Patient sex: M
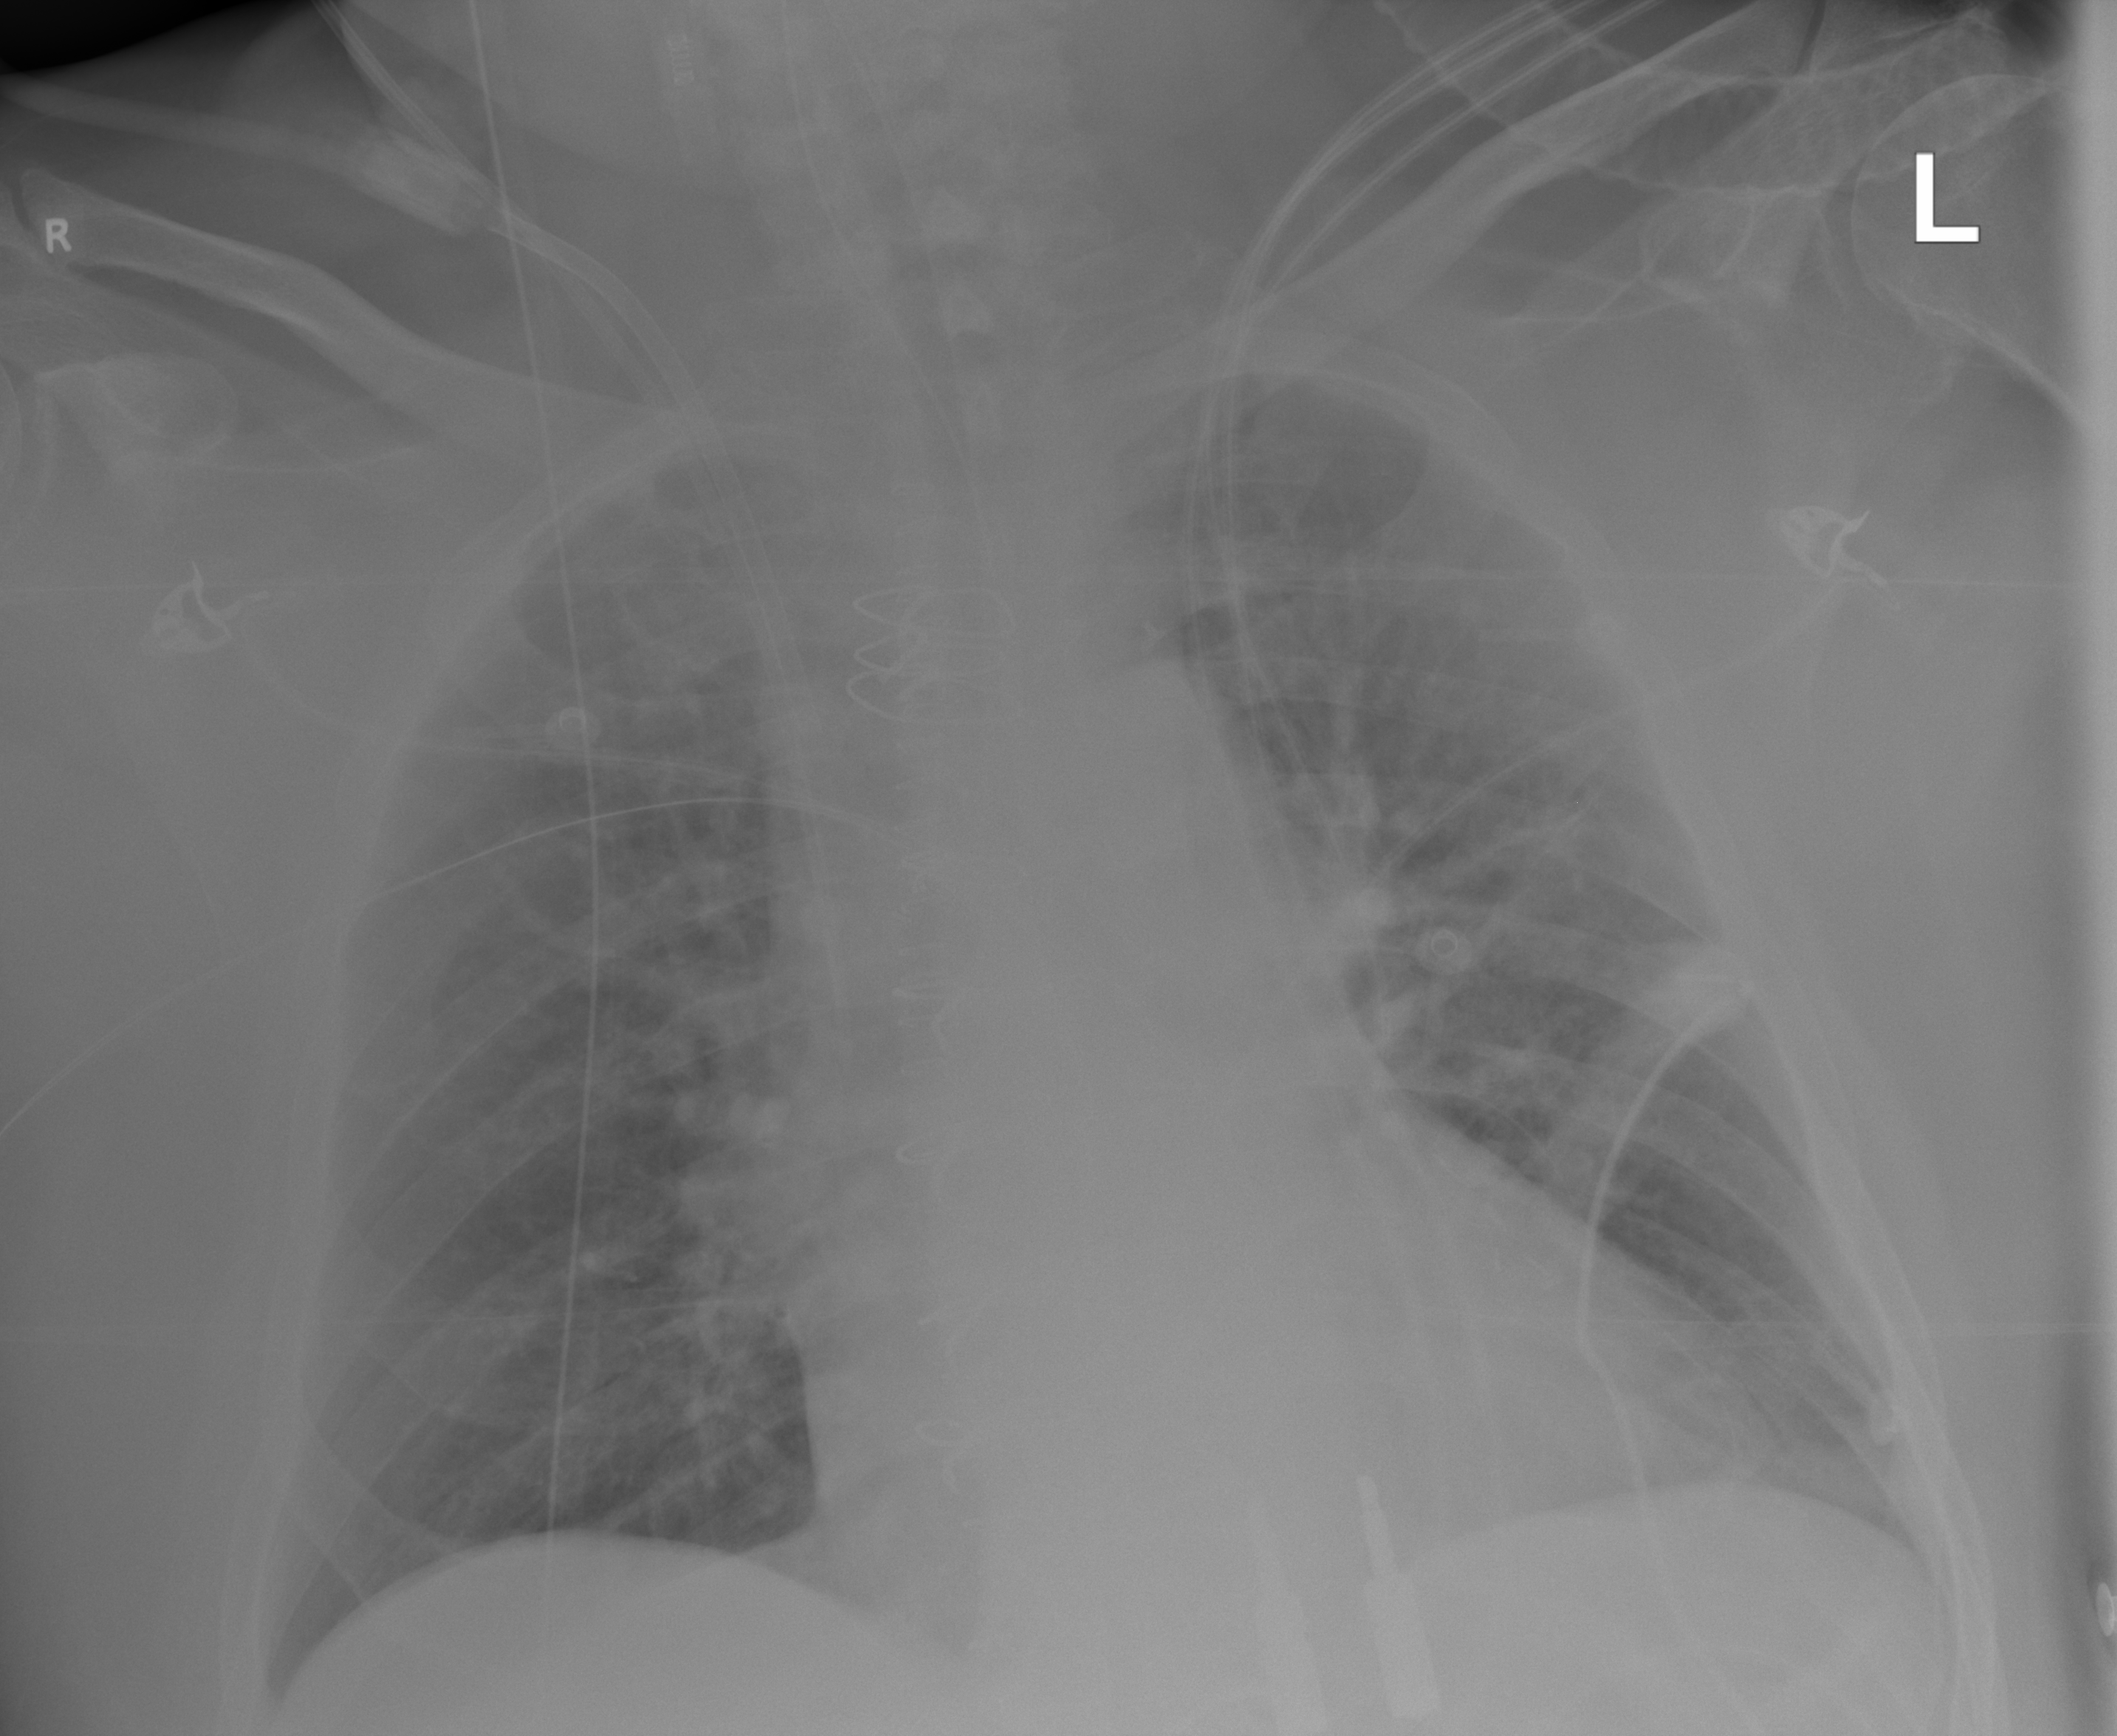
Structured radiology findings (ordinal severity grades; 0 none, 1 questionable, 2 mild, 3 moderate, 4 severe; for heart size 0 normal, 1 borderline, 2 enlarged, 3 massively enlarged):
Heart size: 0
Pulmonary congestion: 2
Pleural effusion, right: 0
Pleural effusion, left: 0
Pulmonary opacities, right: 0
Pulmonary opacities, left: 0
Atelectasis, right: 0
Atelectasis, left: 0